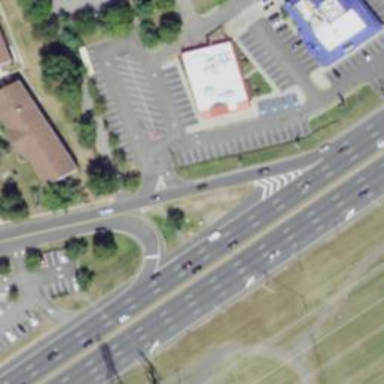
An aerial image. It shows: Trunk link highway.